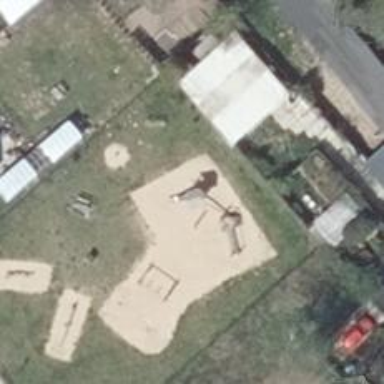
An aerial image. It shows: Playground with various play structures.